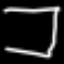
Label: pants